Однажды, разбирая архив лорда Кельвина, теоретик Баг обнаружил график (см. рисунок) и пояснительную записку, из которой следовало, что Кельвин изучал изохорные процессы.  От времени чернила выцвели, и координатные оси с графика исчезли, но осталась пометка о последней точке графика, соответствующей давлению $p=2000~мм рт. ст.$ и температуре $127^{\circ}С$. Баг понял, что на графике была приведена зависимость давления содержимого сосуда от температуры, и что в сосуде находилась смесь воздуха с неизвестным веществом, которое претерпевало фазовый переход жидкость - пар. Чтобы определить, что это было за вещество, Баг решил вычислить давление насыщенного пара этого вещества в точке, которую обозначил знаком вопроса.
Чему равны давление и температура в точке, помеченной знаком вопроса?
Предположите, какое это могло быть вещество?
Найдите температуру содержимого сосуда в состоянии, когда $30 \%$ неизвестного вещества испарилось.
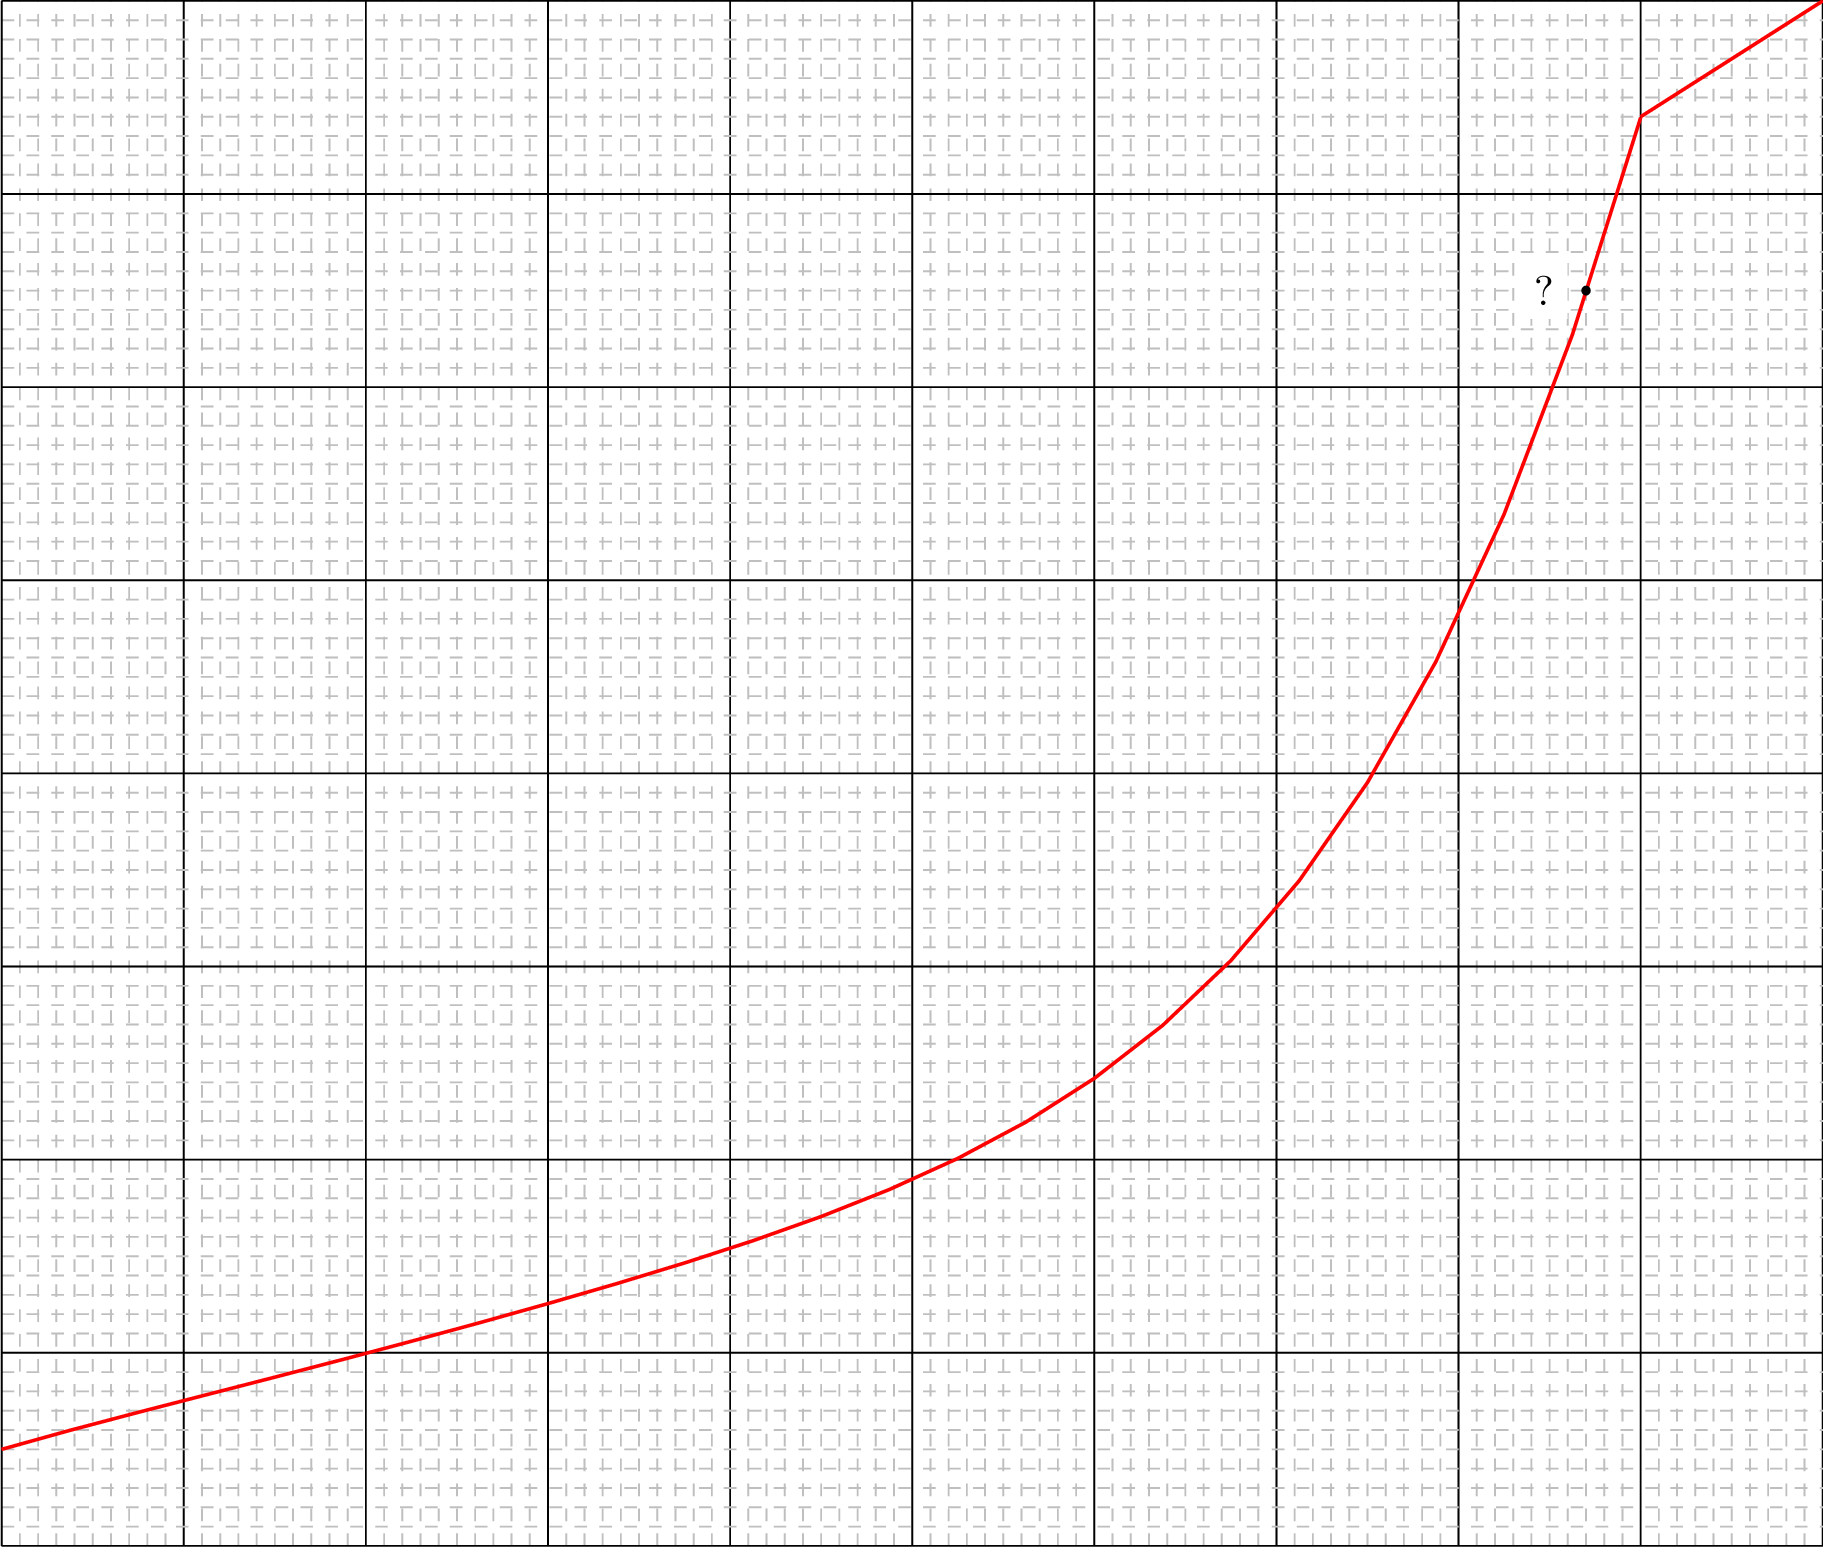
Чему равны давление и температура в точке, помеченной знаком вопроса?
Решение: Пусть на графике одному большому делению по горизонтали соответствует температура $T_{0}$, а одному большому делению по вертикали — давление $p_{0}$. Значения давления и температуры в левом нижнем углу графика обозначим $p_{1}$ и $T_{1}$ соответственно. Тогда давление и температура в правом верхнем углу $$ p_{2}=p_{1}+8 p_{0}, \quad T_{2}=T_{1}+10 T_{0}. $$ Заметим, что на начальном и конечном участке график линеен. При низких температурах это связано с тем, что практически все неизвестное вещество находится в жидкой фазе, поэтому давление создается только воздухом. Будем считать, что объемом жидкости можно пренебречь. При температурах выше точки излома на графике, все неизвестное вещество полностью испарилось. Тогда давление смеси описывается формулой для давления идеального газа. Из графика находим вид линейных зависимостей в этих двух случаях. При низких температурах $$ p=p_{1}+\frac{1}{2} p_{0}+\frac{p_{0}}{4 T_{0}}\left(T-T_{1}\right), \quad (1) $$ а при высоких температурах $$ p=p_{1}+8 p_{0}+\frac{p_{0}}{2 T_{0}}\left(T-T_{1}-10 T_{0}\right)=p_{1}+3 p_{0}+\frac{p_{0}}{2 T_{0}}\left(T-T_{1}\right). \quad (2) $$ Согласно уравнению состояния идеального газа $$ p=\frac{\nu}{V} R T, $$ поэтому прямые $(1)$ и $(2)$ должны проходить через начало координат, то есть точку $p=0$, $T=0$. Из этого условия находим $$ p_{1}=2 p_{0}, \quad T_{1}=10 T_{0}. $$ Отсюда получаем $$ p_{2}=10 p_{0}=2000~мм~рт.~ст., \quad T_{2}=20 T_{0}=400~К, $$ а значит $$ p_{0}=200~мм~рт. ст., \quad T_{0}=20~К. $$ Таким образом, мы восстановили масштаб осей графика и положение начала координат и можем непосредственно определить давление и температуру в отмеченной точке: $$ p_{x}=1680~мм~рт. ст., \quad T_{x}=373~К=100{ }^{\circ} \mathrm{C}. $$
Ответ: $$ p_{x}=1680~мм~рт. ст., \quad T_{x}=373~К=100{ }^{\circ} \mathrm{C}. $$

Предположите, какое это могло быть вещество?
Решение: Поскольку угловой коэффициент прямой $(2)$ в два раза больше, чем у прямой $(1)$, после испарения неизвестного вещества количество вещества в газовой фазе удвоилось. Поэтому количество неизвестного вещества равно количеству вещества воздуха, а значит при высоких температурах парциальные давления воздуха и неизвестного вещества равны друг другу. В частности, парциальное давление воздуха при температуре $T_{2}=100^{\circ} \mathrm{C}$ составляет $$ p_{возд}=\frac{p_{2}}{2}=1000~мм~рт. ст. $$ В отмеченной точке давление воздуха $$ p_{возд, x}=p_{возд} \cdot \frac{T_{x}}{T_{2}}, $$ а давление паров неизвестного вещества $$ p_{x 1}=p_{x}-p_{возд, x}=p_{x}-p_{возд} \cdot \frac{T_{x}}{T_{2}}=750~мм~рт. ст. $$ Это давление достаточно близко к давлению насыщенного водяного пара при соответствующей температуре, поэтому можно предположить, что неизвестное вещество — вода.
Ответ: Можно предположить, что неизвестное вещество — вода.

Найдите температуру содержимого сосуда в состоянии, когда $30 \%$ неизвестного вещества испарилось.
Решение: Если испарилось $30 \%$ неизвестного вещества, количество вещества в газообразном состоянии составляет $$ \nu=\nu_{1}+0.3 \nu_{1}=1.3 \nu_{1}, $$ где $\nu_{1}$ — количество воздуха в сосуде. Когда все давление в сосуде создается воздухом, уравнение состояния имеет вид $$ p=\frac{p_{0}}{4 T_{0}} T. $$ Оно получается из $(1)$ с учетом требования $p \sim T$. Соответственно после испарения $30 \%$ вещества уравнение переходит в $$ p=\frac{\nu}{\nu_{1}} \cdot \frac{p_{0}}{4 T_{0}} T=1.3 \cdot \frac{p_{0}}{4 T_{0}} T. $$ Точка пересечения этой прямой с графиком дает требуемую темпеpaтypy $$ T=345~К=72{ }^{\circ} \mathrm{C}. $$
Ответ: $$ T=72{ }^{\circ} \mathrm{C}. $$
Темы:
T, Термодинамика, Всероссийские, Фазовый переход, Насыщенный пар, Обработка графика